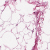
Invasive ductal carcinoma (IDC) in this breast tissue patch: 0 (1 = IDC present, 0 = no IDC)